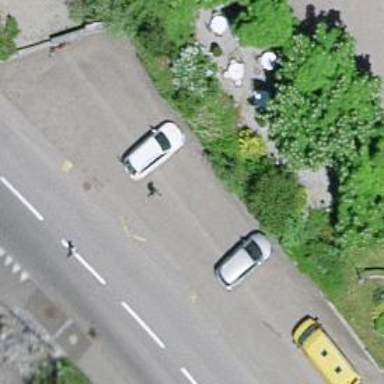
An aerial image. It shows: Bus stop with platform for public transport.